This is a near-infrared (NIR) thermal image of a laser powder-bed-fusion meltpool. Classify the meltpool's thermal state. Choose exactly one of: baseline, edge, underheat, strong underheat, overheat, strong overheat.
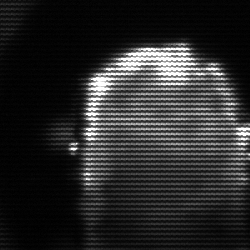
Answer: baseline